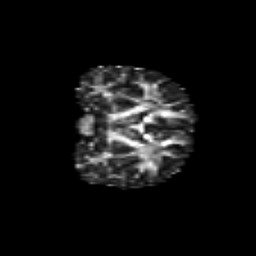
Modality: FA
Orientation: coronal
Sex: female
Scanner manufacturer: siemens
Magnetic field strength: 3 T
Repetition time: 5 s
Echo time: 0.071 s